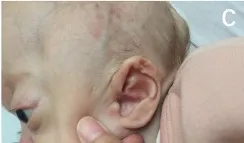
The ears are low-set, with bilateral closed external ear canals (C).
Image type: medical_photograph (other_medical_photograph)